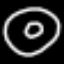
Label: donut